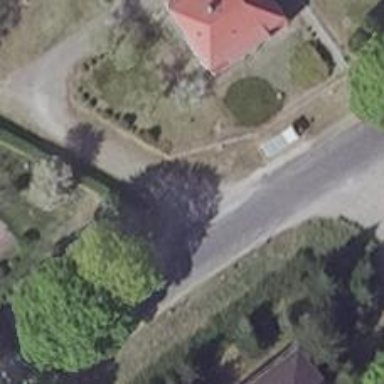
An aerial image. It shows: Driveway.